Field crop: maize
Growth stage: 2
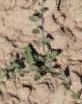
Species: convolvulus